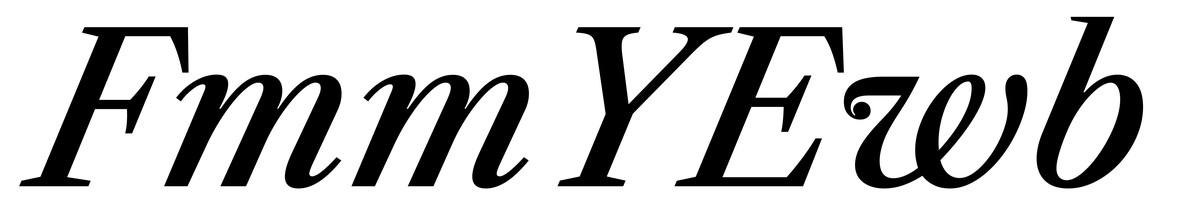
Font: LibreCaslonText-Italic_Medium_Italic